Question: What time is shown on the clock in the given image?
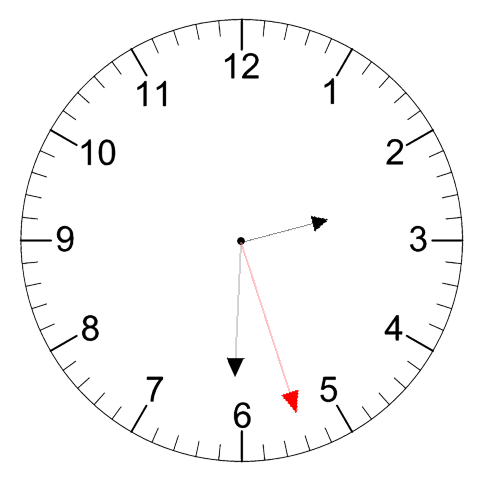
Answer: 02:30:27